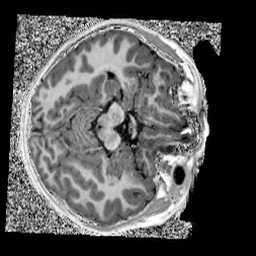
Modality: UNIT1
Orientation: axial
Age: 9
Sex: male
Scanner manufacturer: siemens
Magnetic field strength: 3 T
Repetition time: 4 s
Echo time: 0.00303 s